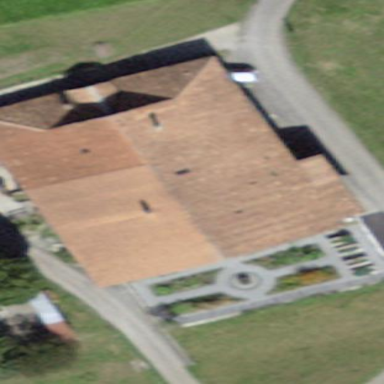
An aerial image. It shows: Farm building.